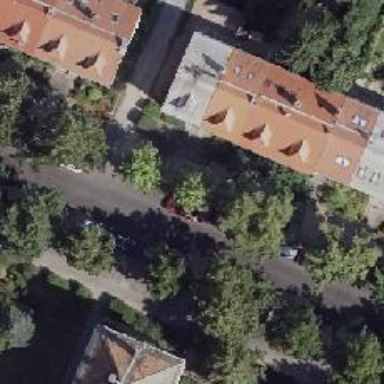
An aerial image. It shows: Avenue lined with broadleaved deciduous trees.